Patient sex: F
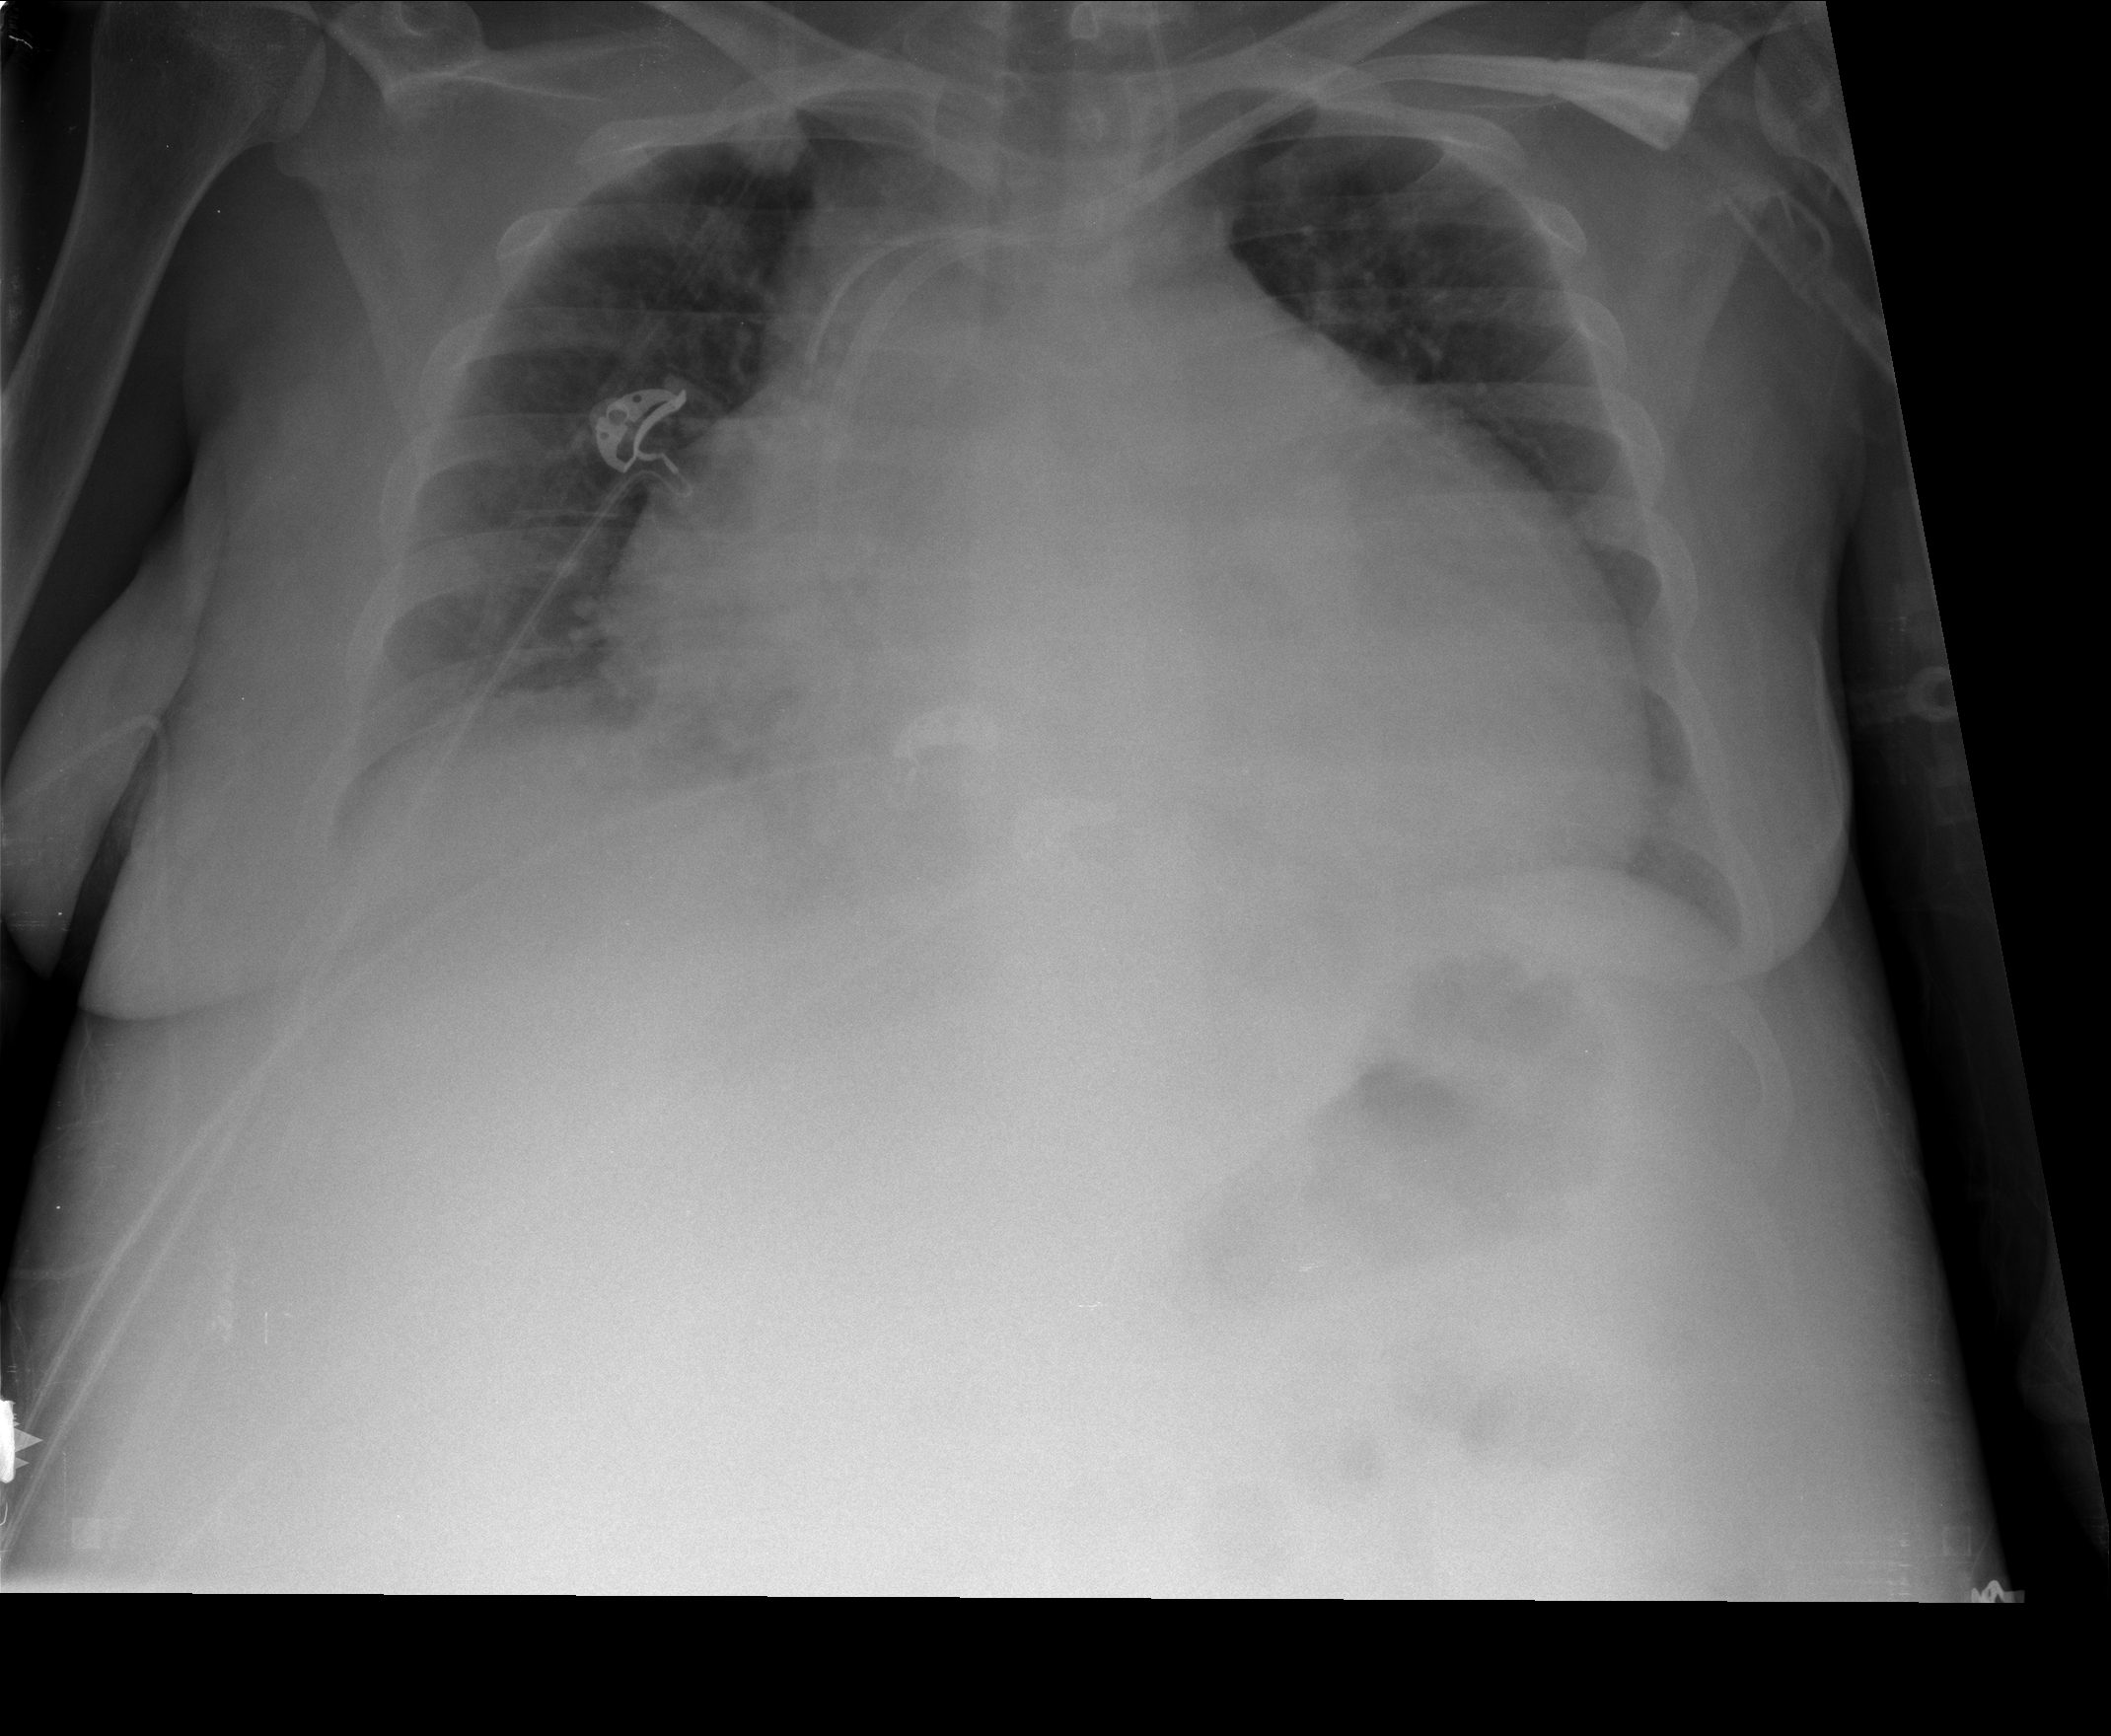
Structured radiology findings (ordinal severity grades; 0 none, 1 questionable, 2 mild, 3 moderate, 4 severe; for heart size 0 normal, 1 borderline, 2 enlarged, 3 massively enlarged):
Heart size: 3
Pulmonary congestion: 0
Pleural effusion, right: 1
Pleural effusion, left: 1
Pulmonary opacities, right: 0
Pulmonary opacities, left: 0
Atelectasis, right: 0
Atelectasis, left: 0